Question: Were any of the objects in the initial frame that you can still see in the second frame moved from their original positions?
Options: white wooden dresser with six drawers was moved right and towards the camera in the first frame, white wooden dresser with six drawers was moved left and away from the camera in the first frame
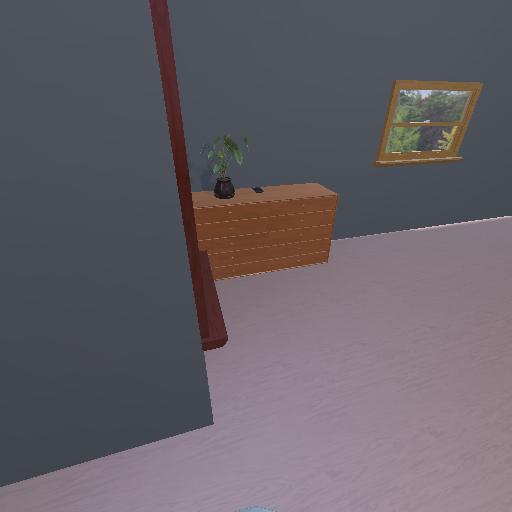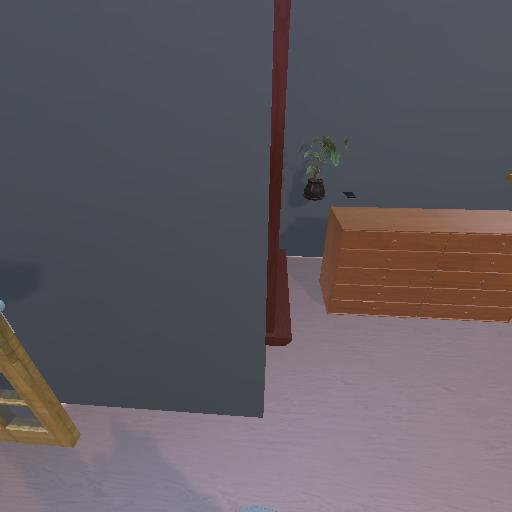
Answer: white wooden dresser with six drawers was moved right and towards the camera in the first frame